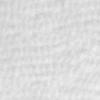
Label: no_change